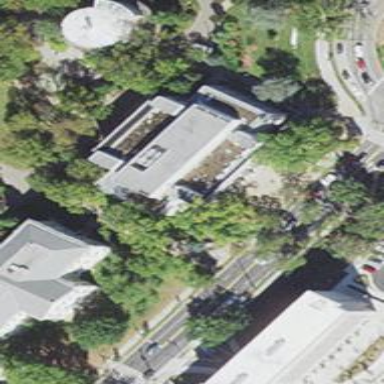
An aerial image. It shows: University building.